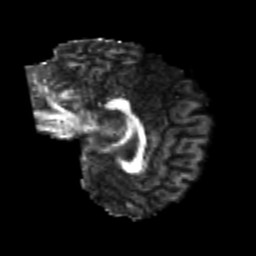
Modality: FA
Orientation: sagittal
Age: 22
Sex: female
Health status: healthy
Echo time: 0.074 s